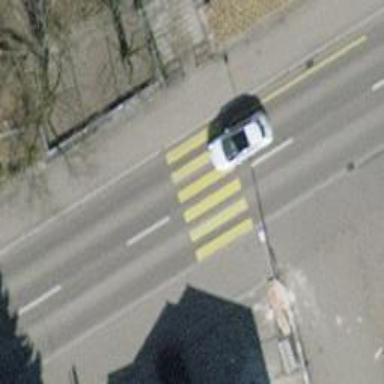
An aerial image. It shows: Zebra crossing on the road.